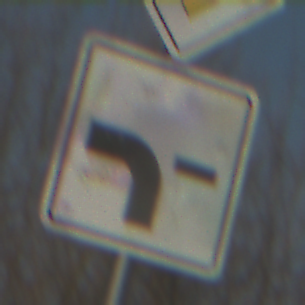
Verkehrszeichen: VerlaufVorfahrtsstrasse6
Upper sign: Vorfahrtsstrasse
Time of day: MorningAfternoon
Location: Outdoor (Suburban)
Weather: PartlyCloudy
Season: NotSpecified
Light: Natural